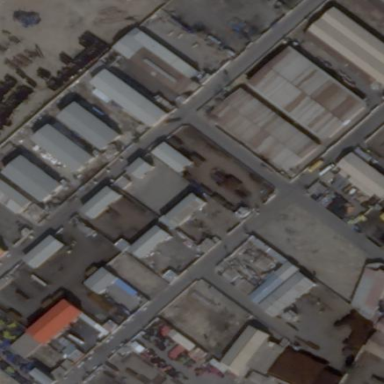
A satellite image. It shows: Industrial area.